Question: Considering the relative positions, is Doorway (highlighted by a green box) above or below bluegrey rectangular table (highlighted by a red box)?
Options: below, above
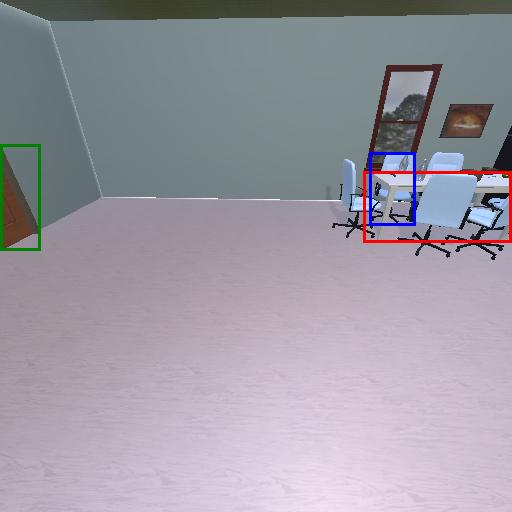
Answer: below